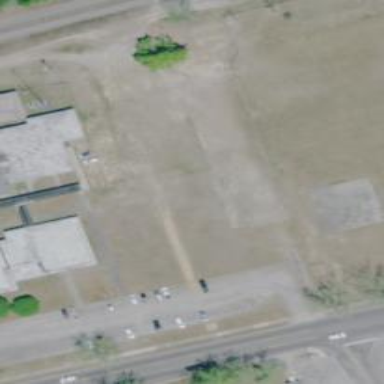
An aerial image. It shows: Historic school.